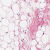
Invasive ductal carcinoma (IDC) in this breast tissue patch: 0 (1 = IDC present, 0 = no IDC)